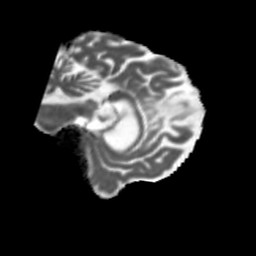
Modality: MD
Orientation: sagittal
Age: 66
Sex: female
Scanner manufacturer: siemens
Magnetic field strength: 3 T
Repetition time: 5.47 s
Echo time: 0.0854 s